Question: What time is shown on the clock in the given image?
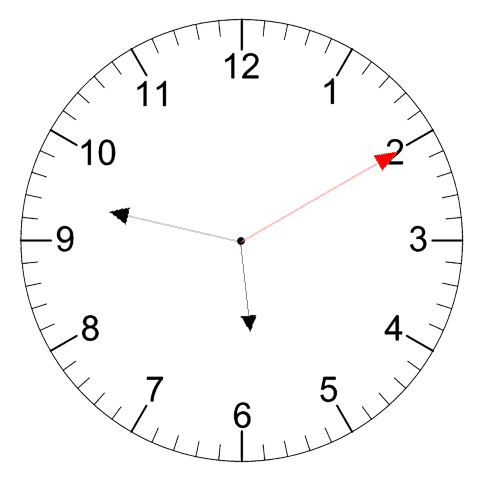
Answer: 05:47:10